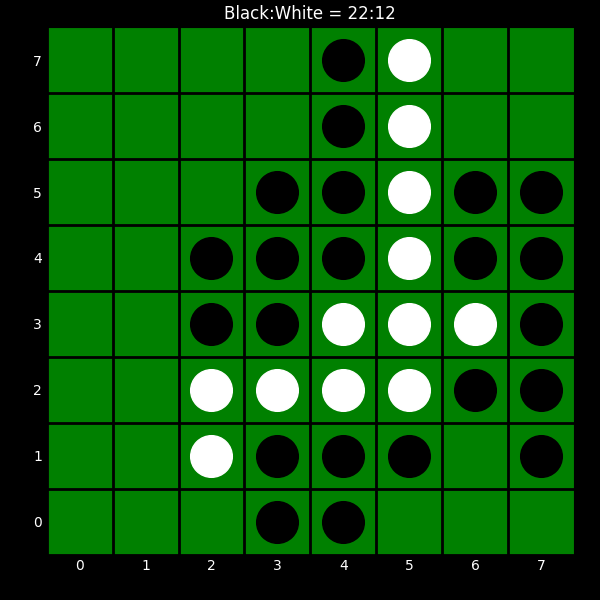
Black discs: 22
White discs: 12